Question: I have a simple Menu in a DockPanel. Here is the XAML:
'''
<Window x:Class="WpfApplication1.MainWindow"
xmlns="http://schemas.microsoft.com/winfx/2006/xaml/presentation"
xmlns:x="http://schemas.microsoft.com/winfx/2006/xaml"
Title="MainWindow" Height="350" Width="525">
<DockPanel>
<Menu DockPanel.Dock="Top">
<MenuItem Name="file" Header="_File">
<MenuItem Name="exitMenuItem" Header="E_xit"/>
</MenuItem>
</Menu>
<Grid>
</Grid>
</DockPanel>
'''
Why does the Menu drop down to the left instead of the right of the window border like most applications?

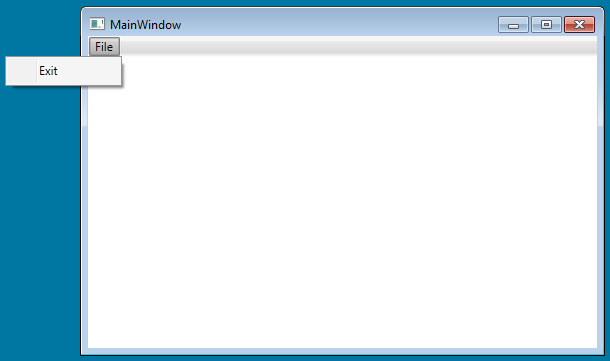
Answer: It appears that you have a tablet input device. Follow the instructions in this link to change the handedness in your Tablet PC Settings:
- <URL>